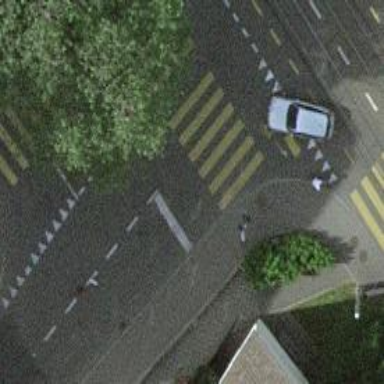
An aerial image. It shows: Crossing with traffic signals.